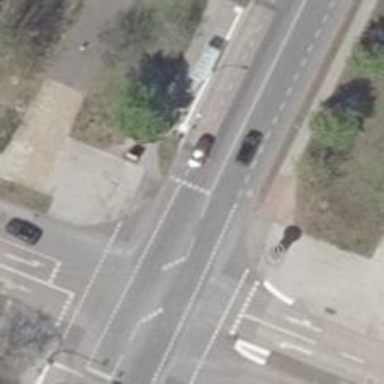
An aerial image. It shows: Secondary road with asphalt surface. Both sides of the road have sidewalks. The road also has cycle lanes on both sides separated by kerbs.